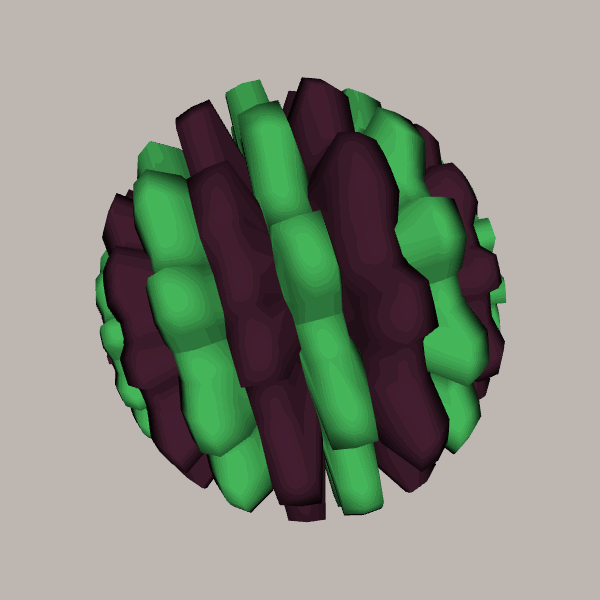
Background: light